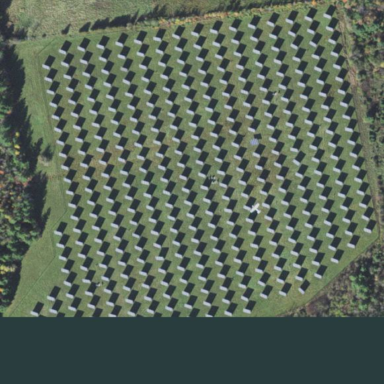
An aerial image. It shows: Solar power plant utilizing photovoltaic technology.